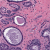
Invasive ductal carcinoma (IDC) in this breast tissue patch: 0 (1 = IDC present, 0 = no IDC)